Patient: sex F, age 59
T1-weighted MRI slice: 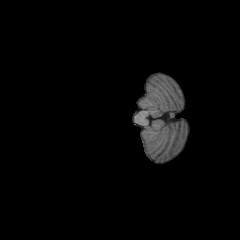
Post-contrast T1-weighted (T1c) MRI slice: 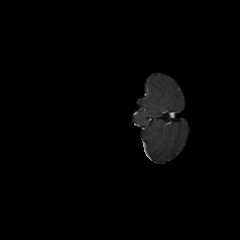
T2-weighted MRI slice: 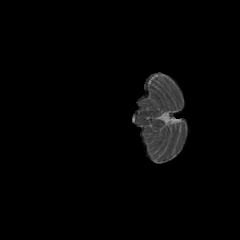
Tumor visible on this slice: no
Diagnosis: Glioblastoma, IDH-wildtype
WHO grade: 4